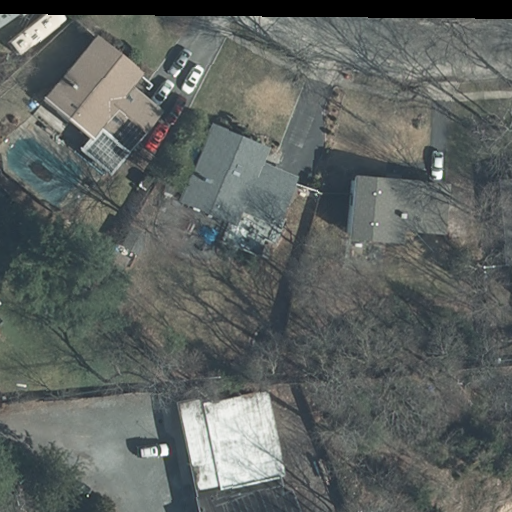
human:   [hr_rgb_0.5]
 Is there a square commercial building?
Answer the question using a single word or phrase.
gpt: no

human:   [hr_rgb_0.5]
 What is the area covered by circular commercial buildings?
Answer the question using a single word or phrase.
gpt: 0m2

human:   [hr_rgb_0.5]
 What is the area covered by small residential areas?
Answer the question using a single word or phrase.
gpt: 0m2

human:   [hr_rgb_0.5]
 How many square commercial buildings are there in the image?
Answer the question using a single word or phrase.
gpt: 0

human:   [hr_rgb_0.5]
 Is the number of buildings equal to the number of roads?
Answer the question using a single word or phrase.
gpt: no

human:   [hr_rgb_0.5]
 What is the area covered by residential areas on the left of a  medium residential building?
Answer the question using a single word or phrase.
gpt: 0m2

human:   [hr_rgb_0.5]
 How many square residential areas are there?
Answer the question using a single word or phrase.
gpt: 0

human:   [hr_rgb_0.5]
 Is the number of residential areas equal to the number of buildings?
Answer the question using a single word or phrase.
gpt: no

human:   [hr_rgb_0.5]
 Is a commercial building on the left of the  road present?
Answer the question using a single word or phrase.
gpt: yes

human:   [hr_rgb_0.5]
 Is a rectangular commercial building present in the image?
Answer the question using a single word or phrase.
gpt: yes

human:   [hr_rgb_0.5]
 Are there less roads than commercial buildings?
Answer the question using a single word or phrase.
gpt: no

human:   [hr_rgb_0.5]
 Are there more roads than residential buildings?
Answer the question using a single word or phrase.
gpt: no

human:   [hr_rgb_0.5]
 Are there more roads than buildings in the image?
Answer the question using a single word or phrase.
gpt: no

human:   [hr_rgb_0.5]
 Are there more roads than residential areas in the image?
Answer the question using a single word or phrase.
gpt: no

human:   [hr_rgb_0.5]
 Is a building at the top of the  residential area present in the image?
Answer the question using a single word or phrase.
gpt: no

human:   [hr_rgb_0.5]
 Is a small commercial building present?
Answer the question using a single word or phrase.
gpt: no

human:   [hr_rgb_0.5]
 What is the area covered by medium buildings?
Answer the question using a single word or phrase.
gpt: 1371m2

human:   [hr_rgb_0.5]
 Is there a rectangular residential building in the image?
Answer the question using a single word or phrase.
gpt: yes

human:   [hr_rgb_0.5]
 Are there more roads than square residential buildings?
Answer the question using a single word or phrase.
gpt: yes

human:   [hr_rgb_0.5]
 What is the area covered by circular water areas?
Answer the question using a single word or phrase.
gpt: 0m2

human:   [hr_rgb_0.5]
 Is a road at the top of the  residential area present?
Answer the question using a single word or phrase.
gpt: no

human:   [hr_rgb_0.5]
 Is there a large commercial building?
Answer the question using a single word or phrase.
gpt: no

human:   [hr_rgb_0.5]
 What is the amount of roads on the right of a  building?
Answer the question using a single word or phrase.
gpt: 1

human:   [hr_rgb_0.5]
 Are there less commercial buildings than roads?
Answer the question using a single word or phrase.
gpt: no

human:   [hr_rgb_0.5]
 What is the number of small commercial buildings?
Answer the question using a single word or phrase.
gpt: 0

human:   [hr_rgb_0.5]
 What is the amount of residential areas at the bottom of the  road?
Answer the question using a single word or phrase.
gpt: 0

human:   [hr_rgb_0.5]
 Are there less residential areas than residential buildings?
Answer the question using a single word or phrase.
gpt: yes

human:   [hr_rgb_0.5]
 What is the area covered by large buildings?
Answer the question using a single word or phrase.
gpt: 0m2

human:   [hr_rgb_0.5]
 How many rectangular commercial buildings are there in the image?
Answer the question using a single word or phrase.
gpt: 1

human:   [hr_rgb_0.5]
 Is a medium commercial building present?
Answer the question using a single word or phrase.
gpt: yes

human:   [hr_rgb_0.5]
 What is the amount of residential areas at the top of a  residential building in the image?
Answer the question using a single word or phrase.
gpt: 1

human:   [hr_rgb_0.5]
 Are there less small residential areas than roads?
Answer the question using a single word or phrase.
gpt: no

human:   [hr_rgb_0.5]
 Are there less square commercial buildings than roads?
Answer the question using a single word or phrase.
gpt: yes

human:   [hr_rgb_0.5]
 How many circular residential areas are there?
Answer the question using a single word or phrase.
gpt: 0

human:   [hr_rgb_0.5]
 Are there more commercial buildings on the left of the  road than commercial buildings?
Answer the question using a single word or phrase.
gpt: no

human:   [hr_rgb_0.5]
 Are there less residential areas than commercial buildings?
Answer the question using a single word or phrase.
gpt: no